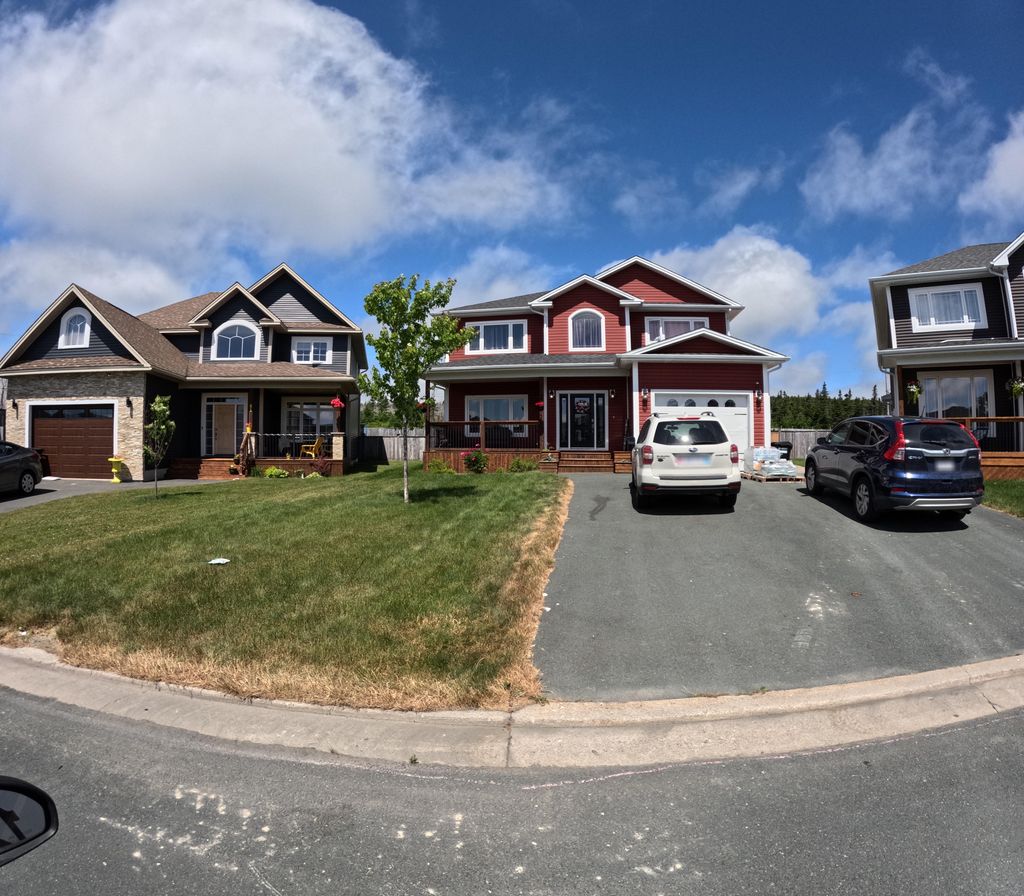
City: st_johns